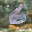
Label: 6